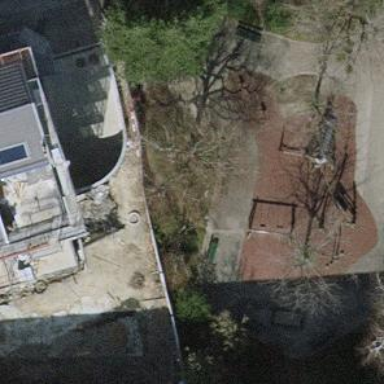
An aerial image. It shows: Playground area for leisure land.